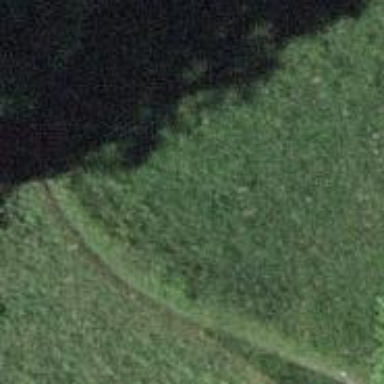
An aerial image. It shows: Path covered in grass.